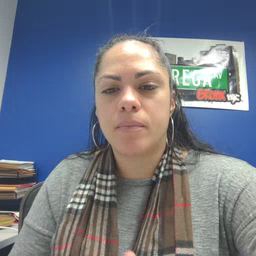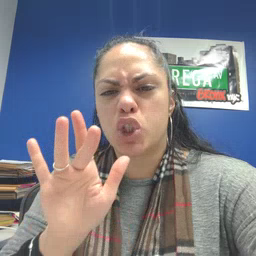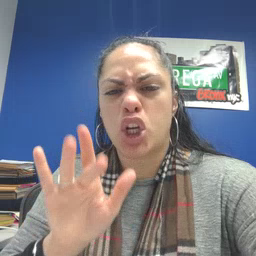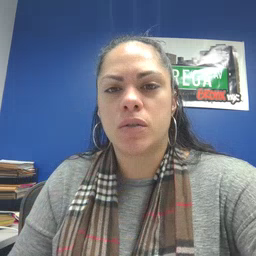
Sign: touch